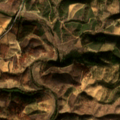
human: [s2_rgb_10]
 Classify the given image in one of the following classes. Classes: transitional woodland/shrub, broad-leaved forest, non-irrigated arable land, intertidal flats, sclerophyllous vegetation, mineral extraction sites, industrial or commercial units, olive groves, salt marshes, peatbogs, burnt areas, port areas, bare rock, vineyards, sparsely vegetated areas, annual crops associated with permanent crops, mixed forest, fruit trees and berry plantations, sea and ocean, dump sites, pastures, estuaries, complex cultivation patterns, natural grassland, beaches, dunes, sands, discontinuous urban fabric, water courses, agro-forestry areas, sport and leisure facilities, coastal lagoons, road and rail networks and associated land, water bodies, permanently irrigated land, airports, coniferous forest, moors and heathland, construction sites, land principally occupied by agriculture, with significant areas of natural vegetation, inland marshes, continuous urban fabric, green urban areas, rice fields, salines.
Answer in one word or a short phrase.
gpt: olive groves, complex cultivation patterns, land principally occupied by agriculture, with significant areas of natural vegetation, mixed forest, transitional woodland/shrub